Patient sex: M
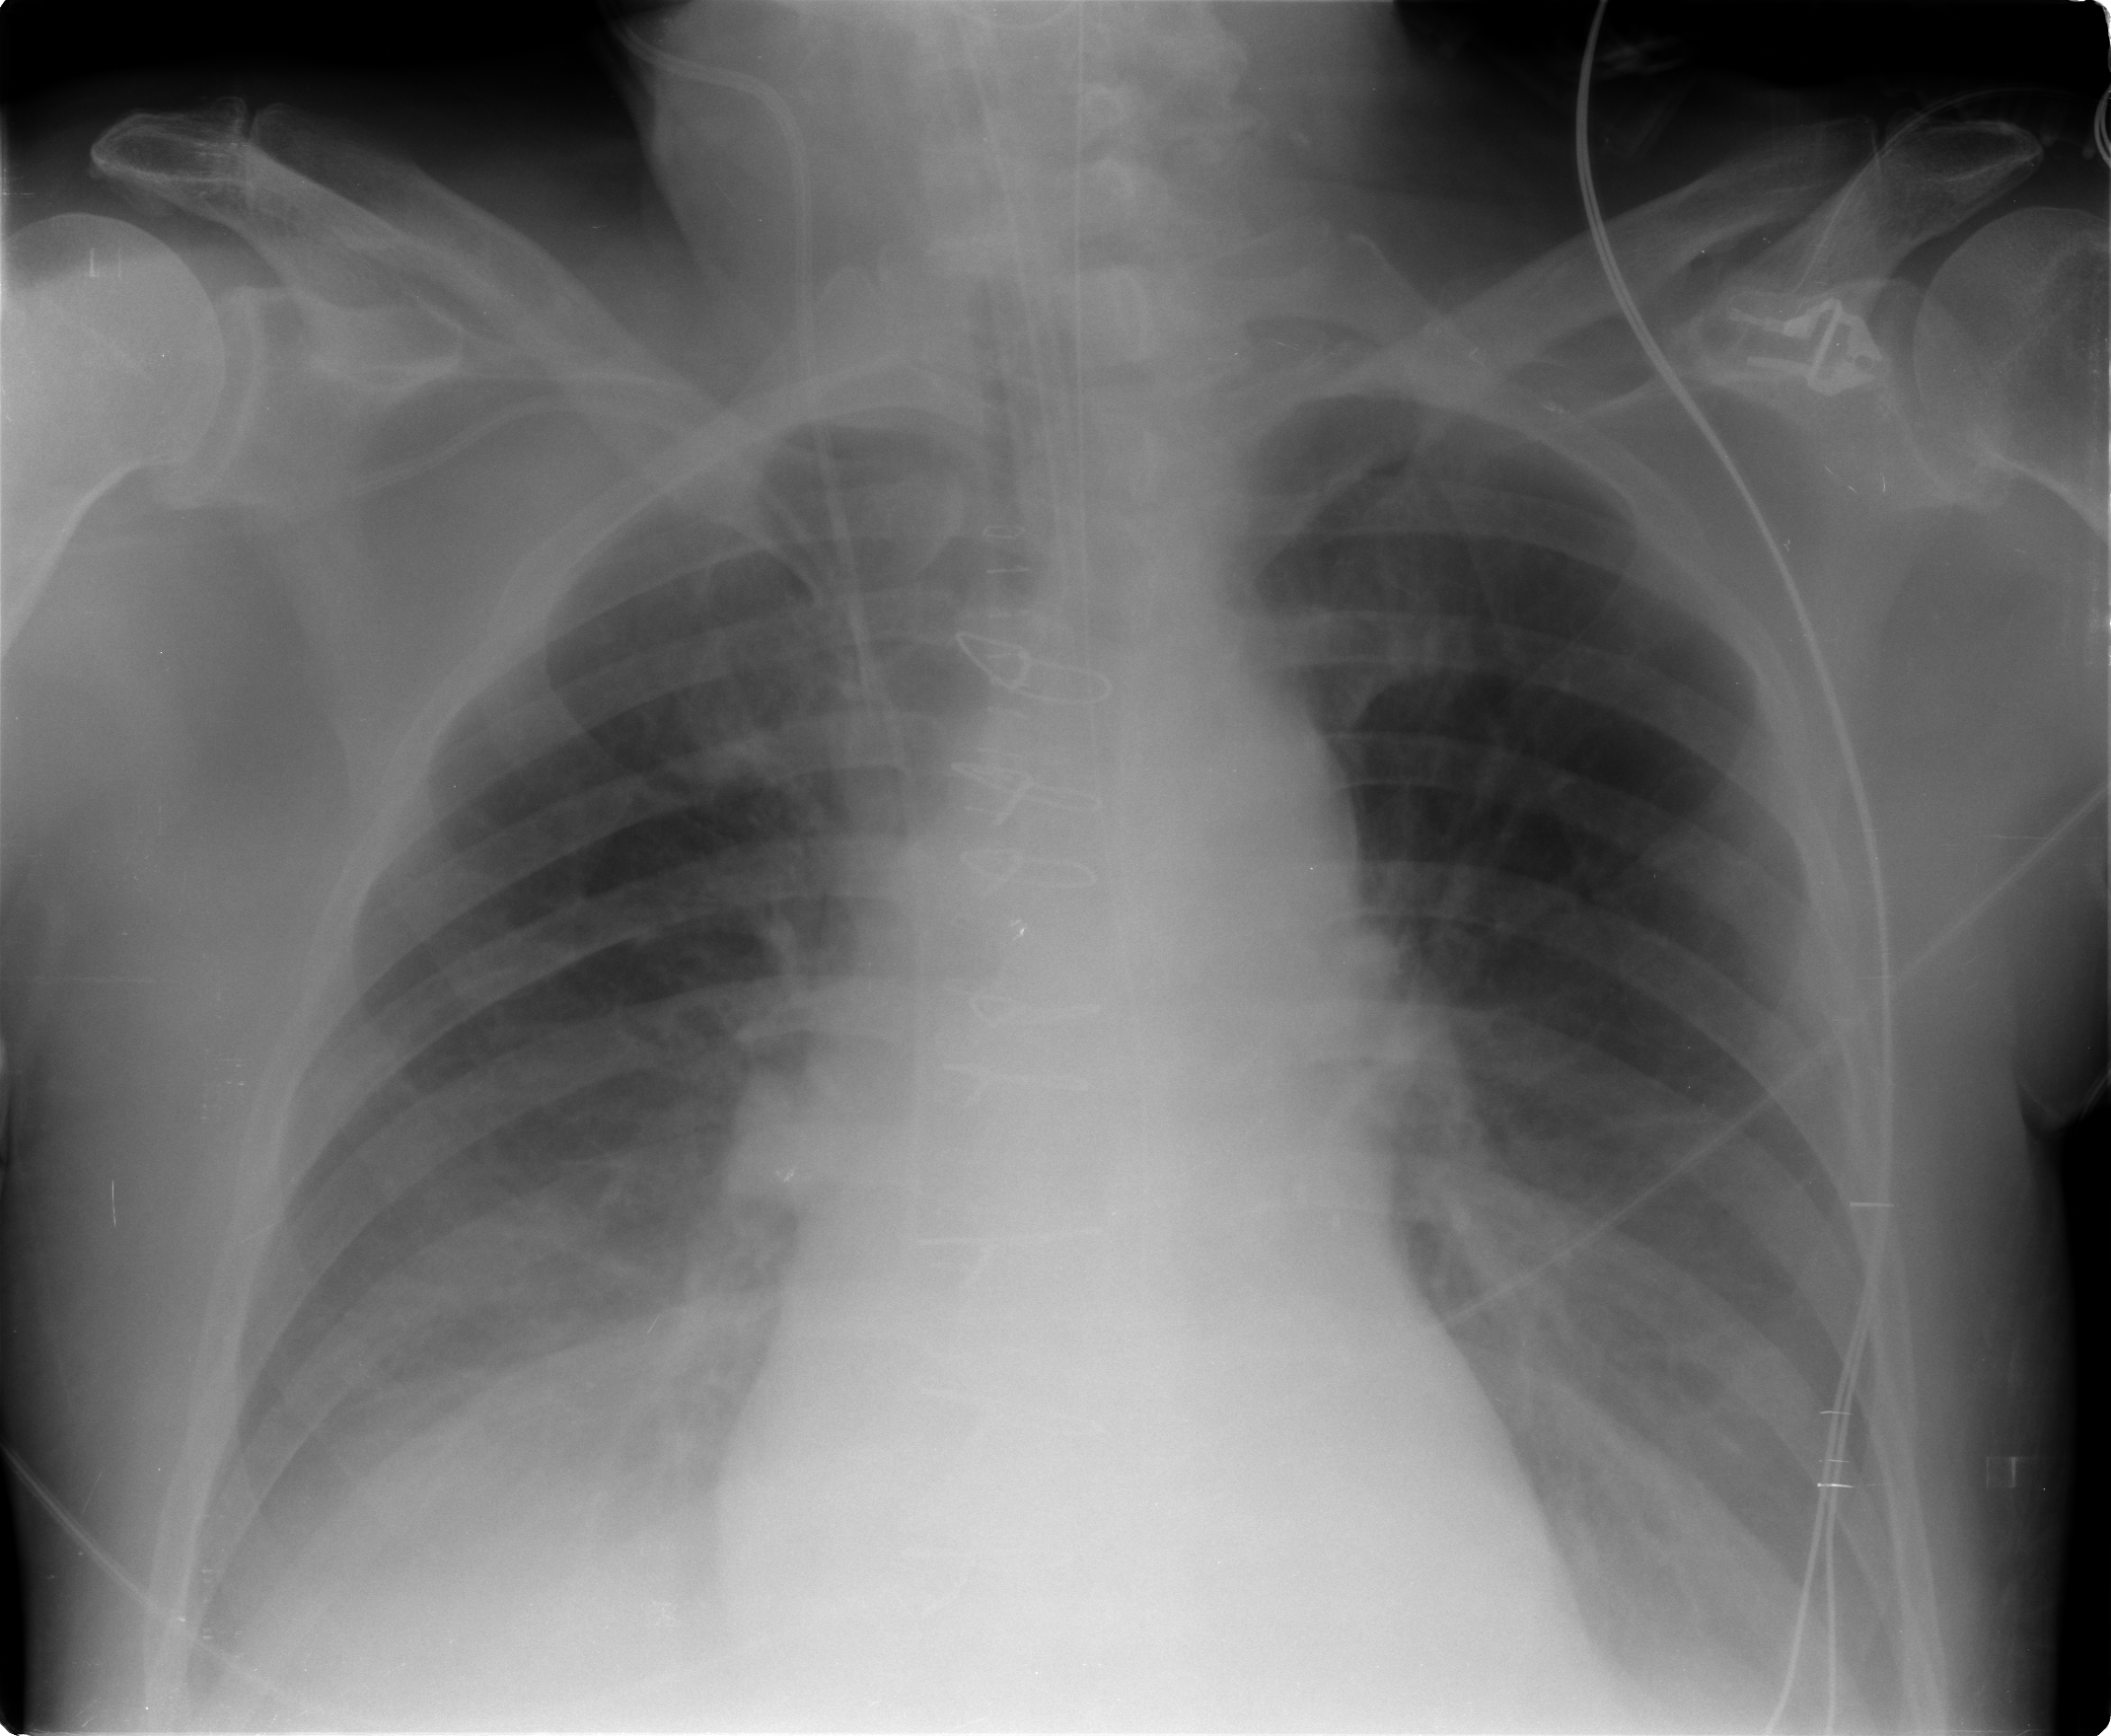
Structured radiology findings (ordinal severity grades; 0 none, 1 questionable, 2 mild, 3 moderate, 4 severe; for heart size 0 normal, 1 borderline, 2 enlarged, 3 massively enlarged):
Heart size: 2
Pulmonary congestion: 1
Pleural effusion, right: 2
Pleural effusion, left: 2
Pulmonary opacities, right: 1
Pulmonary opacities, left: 0
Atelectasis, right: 2
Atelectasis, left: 2